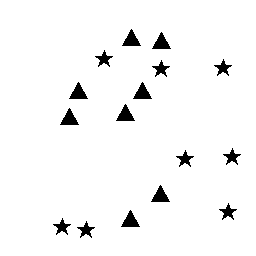
Squares: 0
Triangles: 8
Stars: 8
Total shapes: 16